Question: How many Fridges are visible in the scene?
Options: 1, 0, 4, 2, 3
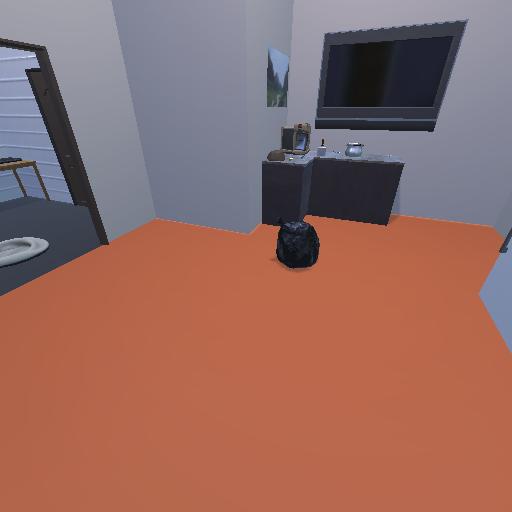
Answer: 1